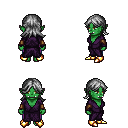
a pixel art fantasy rpg character, female body template, orc, green skin, purple robe, magenta pants, gray loose hair, cloth bracers, gold boots, four views (front, back, left, right), 2x2 character sprite sheet, small pixel art, hard edges, no anti-aliasing